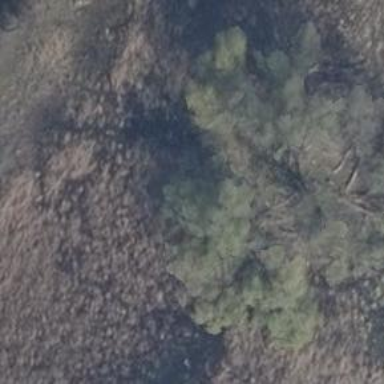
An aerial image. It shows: Beautiful tree in nature.